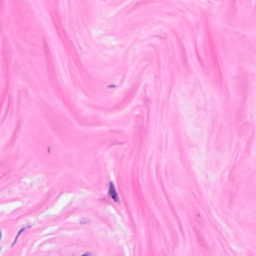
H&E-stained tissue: Breast